Question: I am getting this error when trying to serialize.

The answer to this question:
<URL>
indicates that this is related to a 'Flags' Enum and that it should be handled in V2. The Enum being reported here is not a 'Flags' Enum:
'''
public enum RunwayDesignator {
NONE = 0,
LEFT = 1,
RIGHT = 2,
CENTER = 3,
WATER = 4,
C = 5,
L = 6,
R = 7,
W = 8,
A = 9,
B = 10,
NOT_APP = 99
}
'''
I assume the '16' refers to something in the Enum although there are not 16 values. I checked also to see if there are any ProtoMember IDs of 16 related to unsages of this enum - there are not. All usages of this enum that are serialized are private fields.
I would appreciate some guidance on how to deal with this.
Mant Thanks
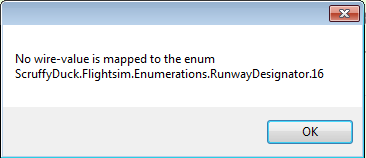
Answer: Well - this is embarrassing. The problem is that the value of 16 is indeed being generated. So it looks like this is some sort of programming error on my part. The error message is saying there is no value for 16 in the enum and that is true.
So I can now go back and try and fix my code. Protobuf-Net is nowhere at fault.
I guess this might be useful for others who see this error. Find out where the enum value is being used and see if the code is sending an invalid value. What I don't understand is why I am not seeing some sort of runtime error when trying to set an invalid index for the enum. I need to investigate that now. And here is an answer to that
<URL>
It seems that there is no error generated for invalid enum values but protobuf-net does find them